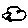
Label: cloud